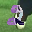
Label: 2